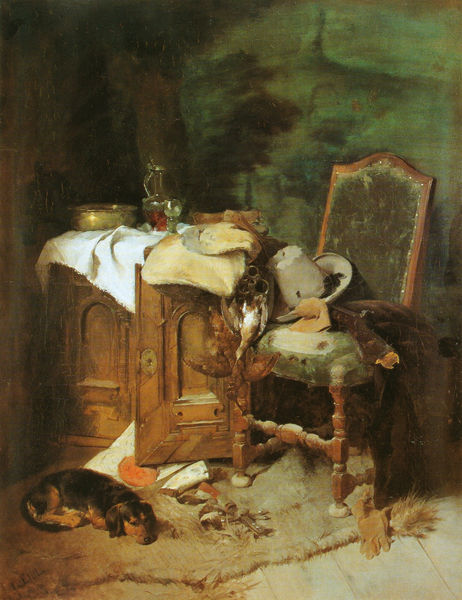
Titel: Jagdstilleben
Künstler: Ludwig Eibl
Standort: München
Institution: Städtische Galerie im Lenbachhaus
Schlagwörter: blätter, dunkel, feder, gemälde, schatten, vogel, wasser, weiß, grün, ocker, braun, glas, handschuh, handschuhe, hintergrund, holz, hut, licht, orange, raum, schwarz, stuhl, tür, türkis, zimmer, dackel, hund, rot, tier, tuch, beige, teppich, jacke, wand, federn, messer, samt, schale, schüssel, tod, tot, bild, instrument, möbel, tischtuch, öl, vögel, boden, gold, interieur, mantel, realismus, sessel, stoff, decke, chaos, kanne, krug, stilleben, stillleben, vase, fell, kopfbedeckung, topf, japan, kommode, papier, papiere, schrank, ecke, liegen, schlafen, zimmerecke, ente, dielen, kissen, wein, polster, tapete, wohnung, kerze, menzel, nägel, vanitas, katze, memento mori, offen, waage, haustier, becken, weinglas, durcheinander, staub, tasche, kunst, jagd, wanne, römer, komode, karaffe, taschentuch, fasan, brief, stuhlbeine, schloß, jagdhund, rotbraun, sesse, rebhuhn, siegel, schränkchen, kassettentür, zerbrochen, hinergrund, schlüsselloch, kurg, scherben, unordnung, and, waschbecken, waschschüssel, decken, abfall, schläft, gerümpel, flokati, lauseteppich, müll, rauhaardackel, schnepfen, umgeworfen, verschlissen, unordentlich, unrat, glaskanne, verwahrlost, messie